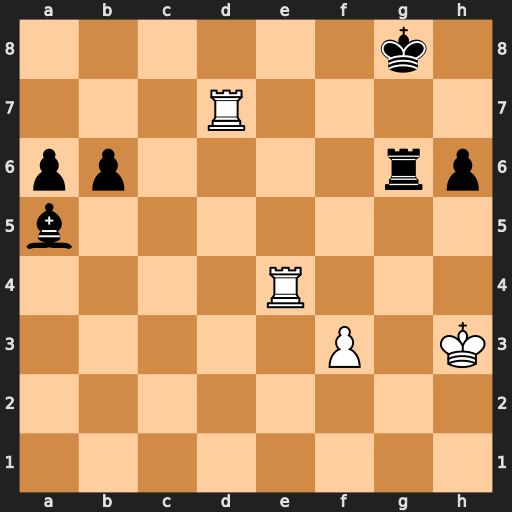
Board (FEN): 6k1/3R4/pp4rp/b7/4R3/5P1K/8/8
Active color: w
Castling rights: -
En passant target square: -
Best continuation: Re8#